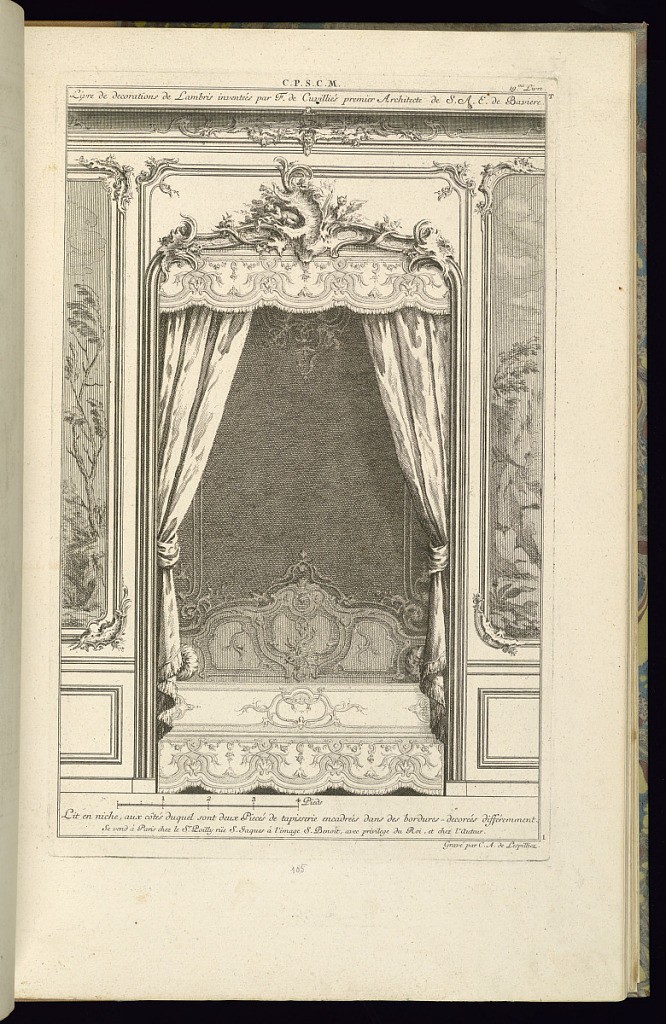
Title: Design for Wall Niche with a Bed
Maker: François de Cuvilliés the Elder, Belgian, 1695 - 1768
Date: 1745
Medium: Etching and engraving on off-white laid paper
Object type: Print
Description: Design for a wall niche with a bed, above which is carved a relief with rinceaux, owls, scrolls, and candles. The plate is numbered.